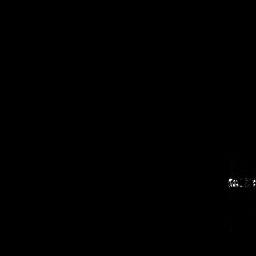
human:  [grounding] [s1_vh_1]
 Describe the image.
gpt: In the satellite image, there is  <ref>1 medium ship </ref> <box>[[87, 67, 99, 74, 0]]</box> located at bottom right.